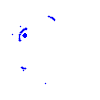
Particle: pion